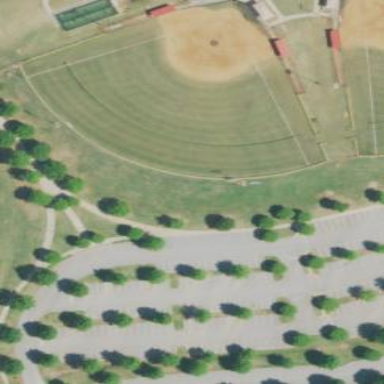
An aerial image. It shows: Baseball pitch with outfield fence and safety net.